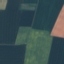
Land use / land cover class: AnnualCrop